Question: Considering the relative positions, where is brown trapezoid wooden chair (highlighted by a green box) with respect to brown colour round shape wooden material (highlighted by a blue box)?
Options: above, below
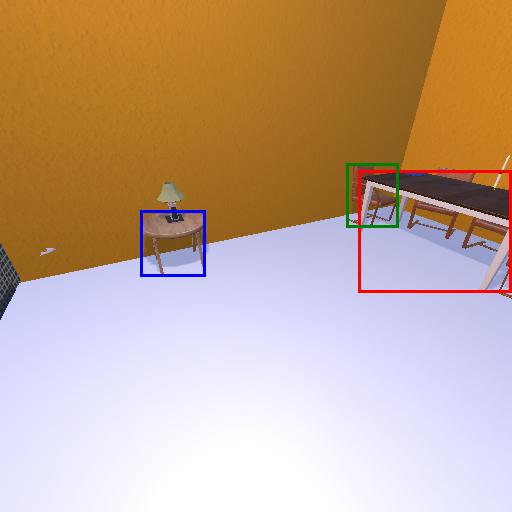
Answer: above